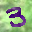
Label: 3